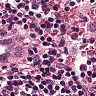
Metastatic tissue present: no